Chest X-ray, PA view. Patient: 32 years old, sex M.
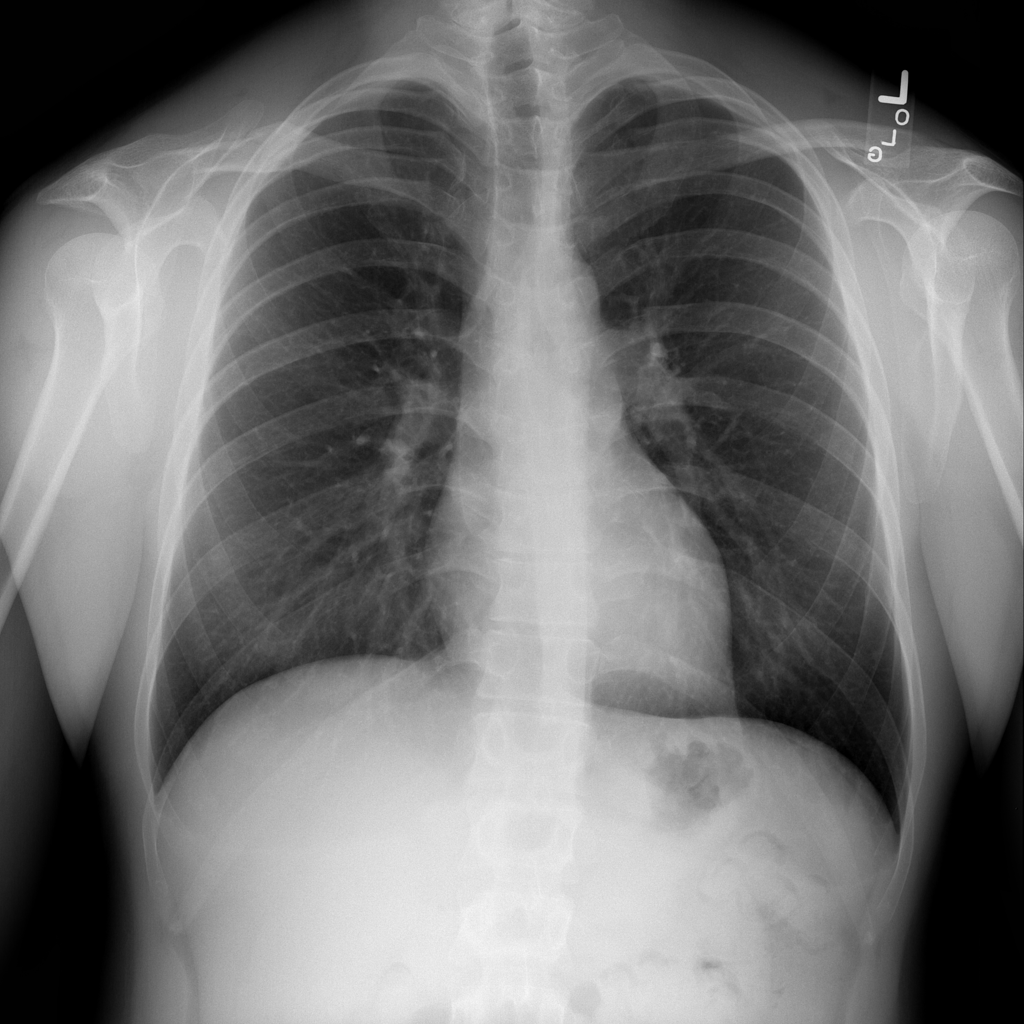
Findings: No Finding